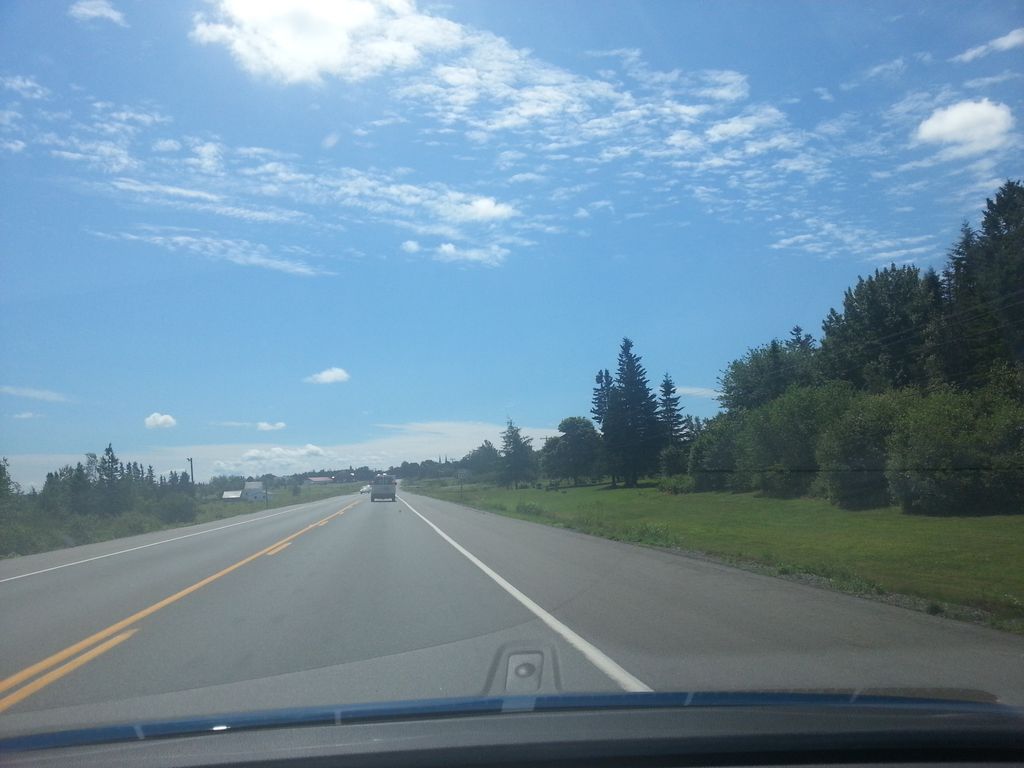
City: charlottetown